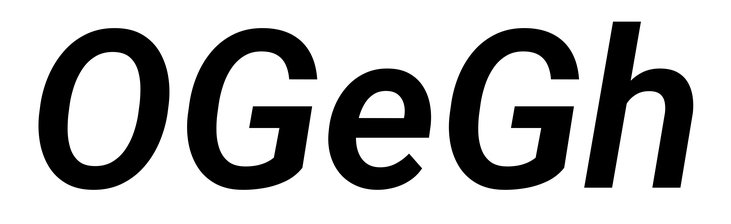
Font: Roboto-Italic_SemiBold_Italic